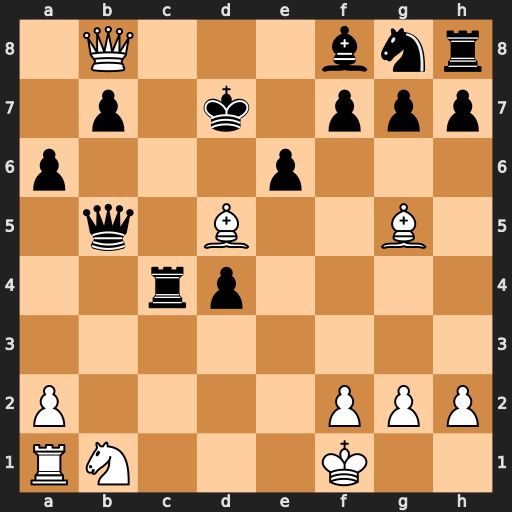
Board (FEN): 1Q3bnr/1p1k1ppp/p3p3/1q1B2B1/2rp4/8/P4PPP/RN3K2
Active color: w
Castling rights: -
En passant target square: -
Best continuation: Qd8#